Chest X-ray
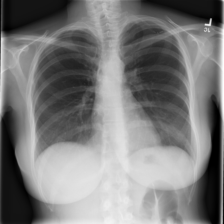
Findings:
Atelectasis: negative
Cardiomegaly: negative
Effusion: negative
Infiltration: negative
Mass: negative
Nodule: negative
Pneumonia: negative
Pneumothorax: negative
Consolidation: negative
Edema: negative
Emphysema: negative
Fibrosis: negative
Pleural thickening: negative
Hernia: negative